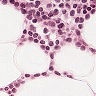
Metastatic tissue present: no